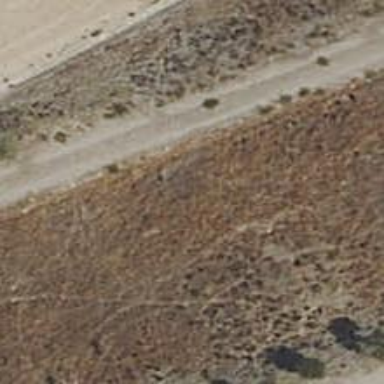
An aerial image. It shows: Track with fine gravel surface. The track type is grade3.